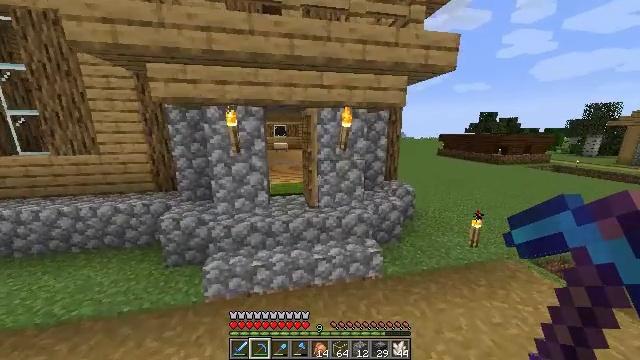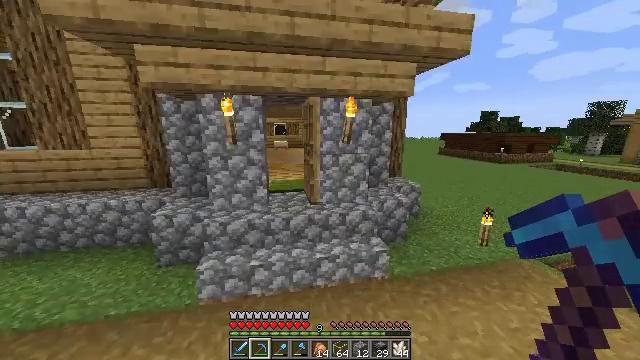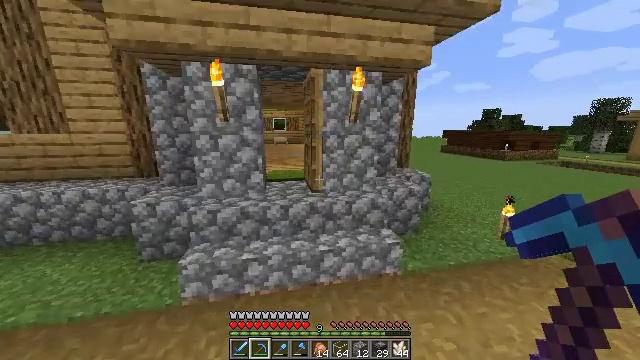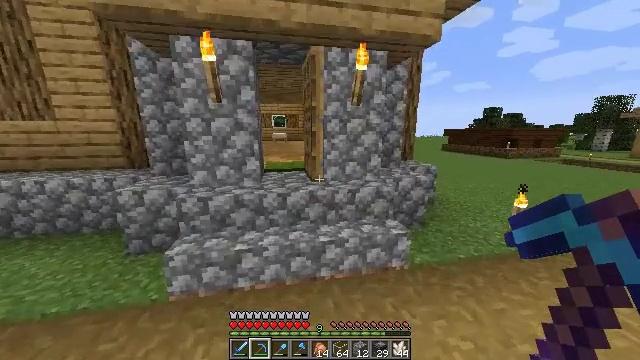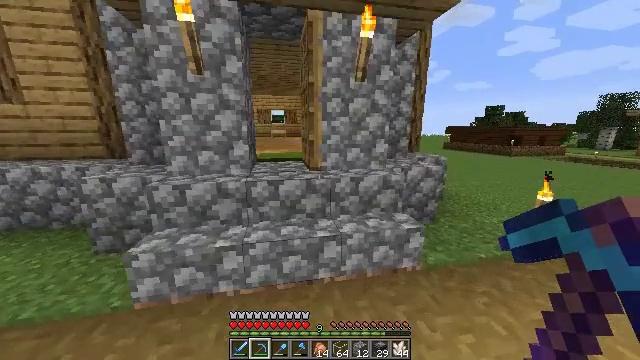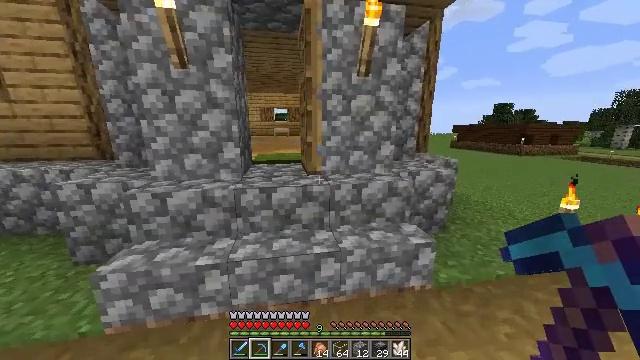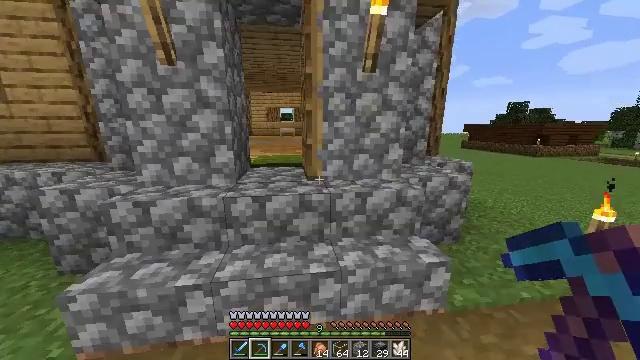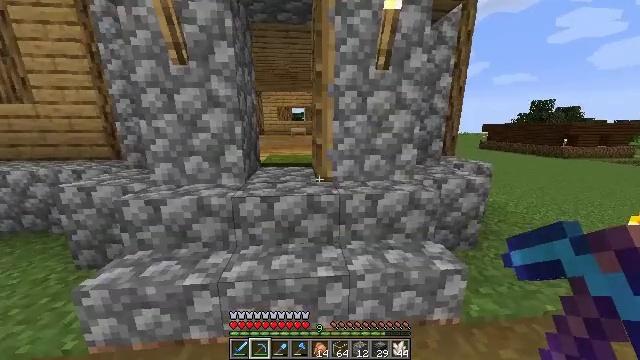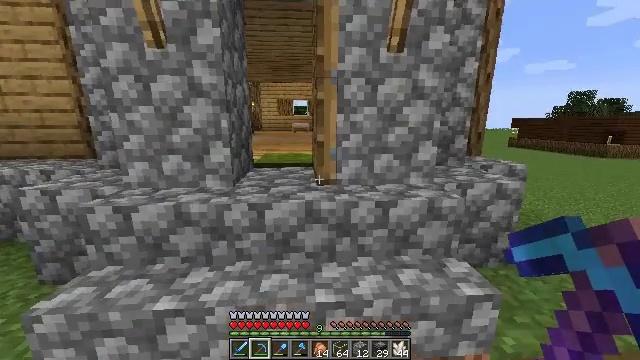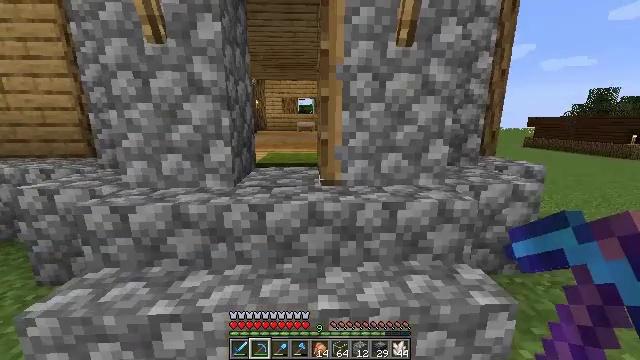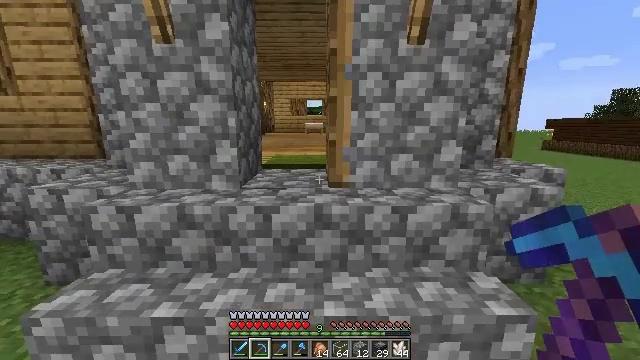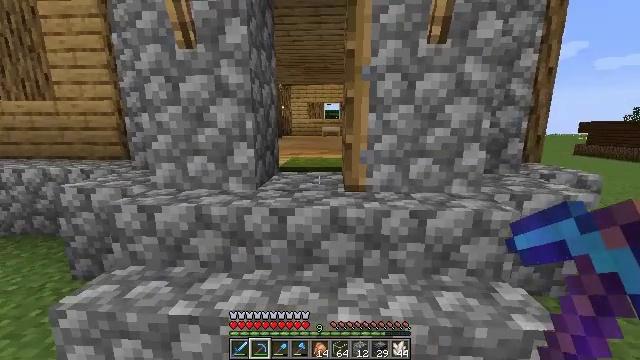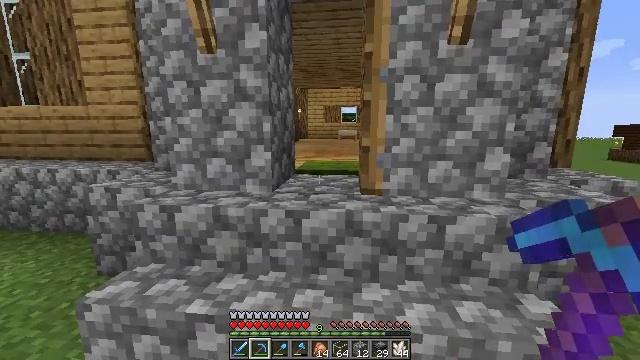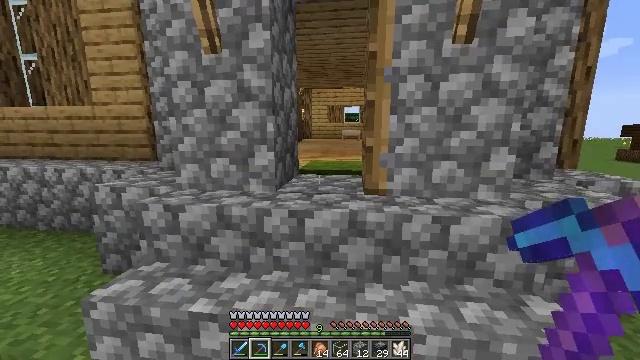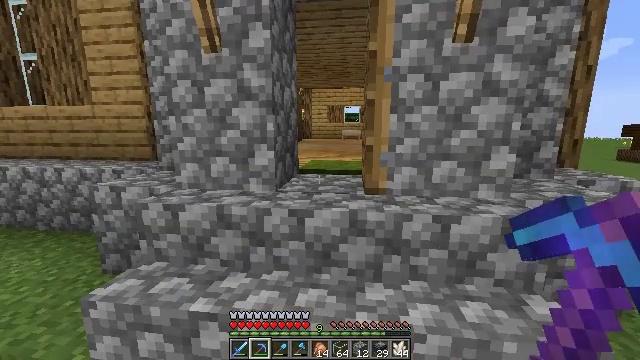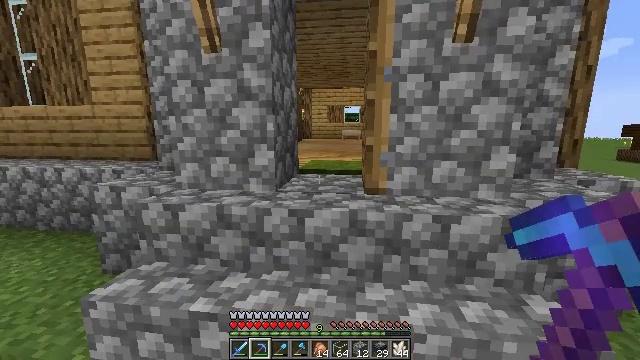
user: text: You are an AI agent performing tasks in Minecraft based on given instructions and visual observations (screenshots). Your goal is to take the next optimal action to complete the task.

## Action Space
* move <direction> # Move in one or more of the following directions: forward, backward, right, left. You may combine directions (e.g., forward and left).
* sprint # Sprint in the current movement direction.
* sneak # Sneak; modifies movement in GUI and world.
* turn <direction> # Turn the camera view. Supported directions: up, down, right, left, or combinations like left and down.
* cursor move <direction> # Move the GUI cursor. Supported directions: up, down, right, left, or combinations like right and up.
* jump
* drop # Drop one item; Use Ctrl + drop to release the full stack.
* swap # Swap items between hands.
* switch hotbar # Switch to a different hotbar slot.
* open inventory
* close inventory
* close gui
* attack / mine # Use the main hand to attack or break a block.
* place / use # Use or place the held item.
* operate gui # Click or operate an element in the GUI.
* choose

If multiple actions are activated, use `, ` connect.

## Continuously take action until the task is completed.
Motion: motion action
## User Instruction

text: Use the crafting table to create an observer.
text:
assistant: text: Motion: move forward and move right
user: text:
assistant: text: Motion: move forward and move right
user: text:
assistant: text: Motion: move forward and move right
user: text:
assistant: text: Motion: move forward and move right
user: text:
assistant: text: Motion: move forward and move right, turn left
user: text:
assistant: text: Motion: turn left
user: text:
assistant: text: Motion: turn left
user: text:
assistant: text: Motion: turn left
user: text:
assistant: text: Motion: turn left
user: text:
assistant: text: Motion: turn left
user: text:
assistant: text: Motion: turn left
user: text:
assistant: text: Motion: turn left
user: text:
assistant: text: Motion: no_op
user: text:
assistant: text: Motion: no_op
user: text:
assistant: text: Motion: no_op
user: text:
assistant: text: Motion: no_op
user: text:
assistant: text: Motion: no_op
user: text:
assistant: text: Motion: no_op
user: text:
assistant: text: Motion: no_op
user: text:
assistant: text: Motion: no_op
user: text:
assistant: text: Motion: no_op
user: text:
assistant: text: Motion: no_op
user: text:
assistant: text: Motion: no_op
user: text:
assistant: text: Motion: no_op
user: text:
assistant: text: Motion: no_op
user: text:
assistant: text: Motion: no_op
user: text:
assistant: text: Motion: no_op
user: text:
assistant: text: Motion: no_op
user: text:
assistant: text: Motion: no_op
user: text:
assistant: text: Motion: no_op